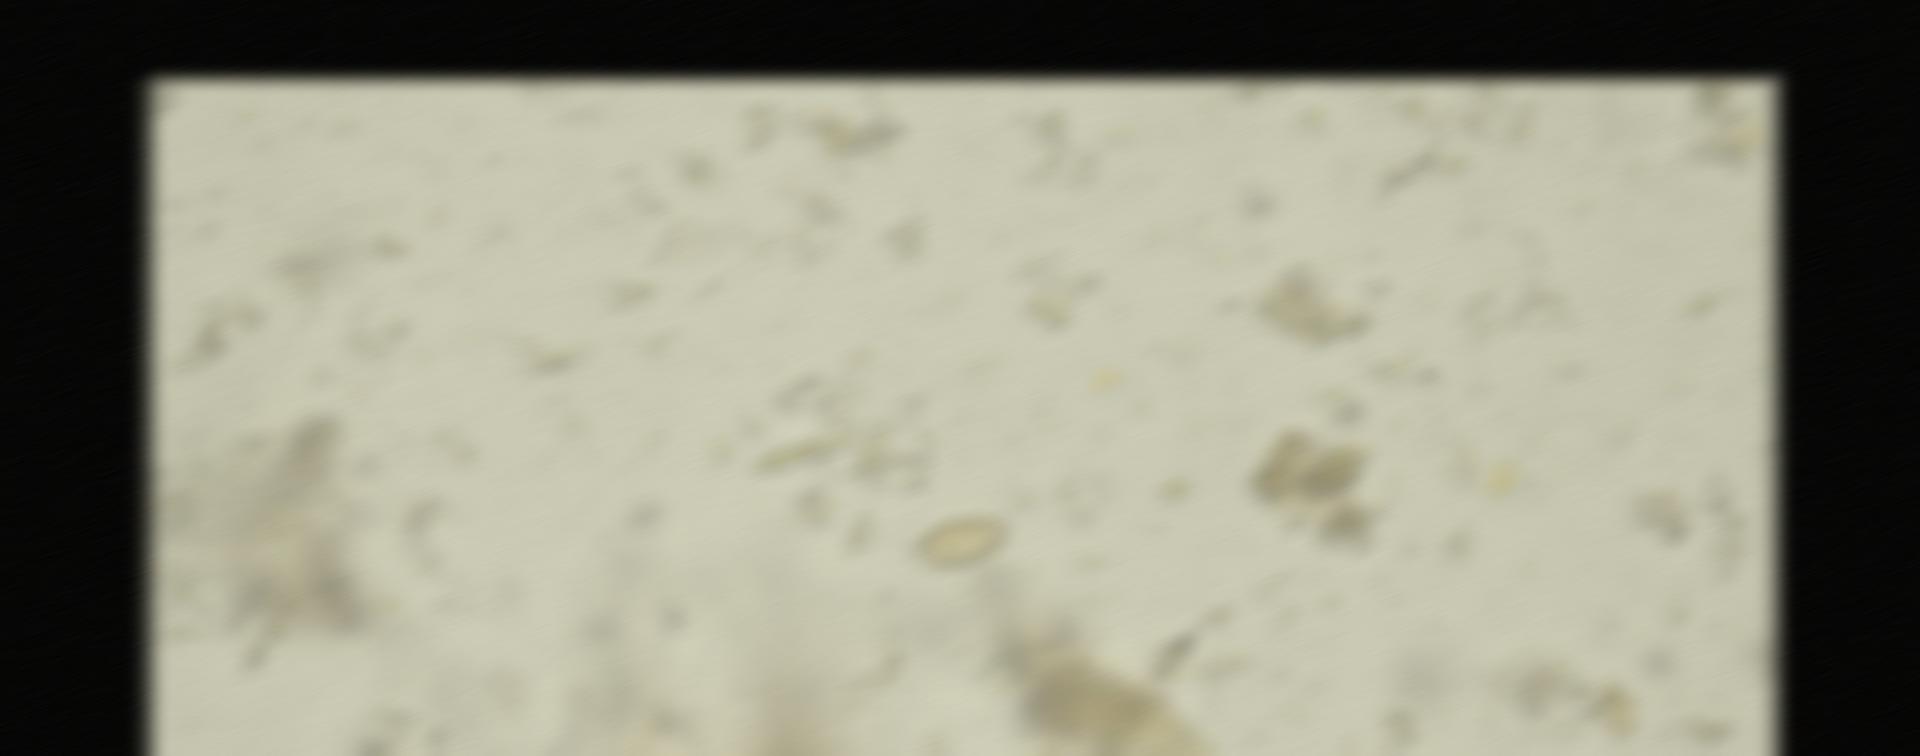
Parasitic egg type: Opisthorchis viverrine